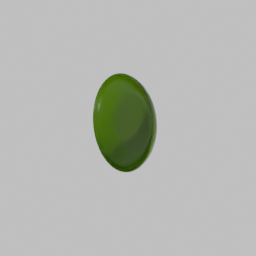
Label: tools